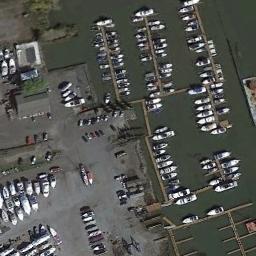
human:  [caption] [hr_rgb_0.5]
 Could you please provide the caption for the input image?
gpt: The harbor has lots of neatly docked boats and lots of boats are docked in the open area on the shore .

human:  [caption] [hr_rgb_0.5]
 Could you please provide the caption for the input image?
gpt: There are many cars in the parking lot next to the harbor .

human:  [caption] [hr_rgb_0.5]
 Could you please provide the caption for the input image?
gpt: There were many cars parked on the harbor shore .

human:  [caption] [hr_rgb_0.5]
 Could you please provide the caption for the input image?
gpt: Many yachts moored on the sea next to the harbor next to the parking lot .

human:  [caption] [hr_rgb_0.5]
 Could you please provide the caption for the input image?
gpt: There are many ships at the harbor beside a parking lot .